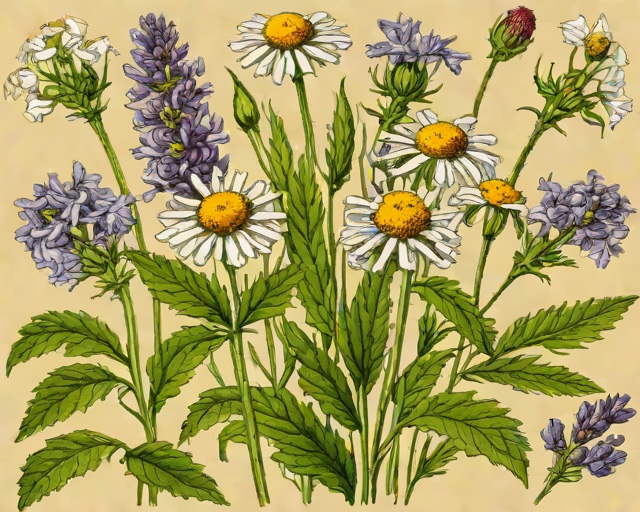
Category: Get Well